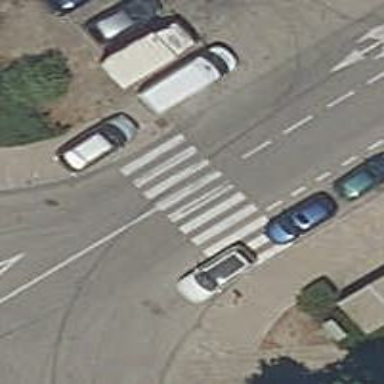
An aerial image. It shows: Zebra crossing on the road.